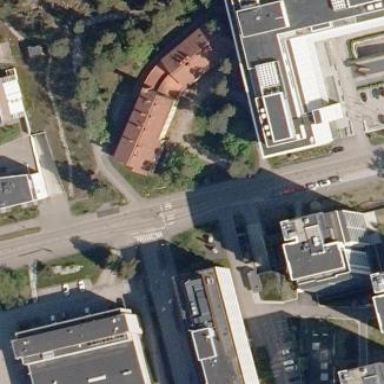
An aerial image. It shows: College building with gabled roof.